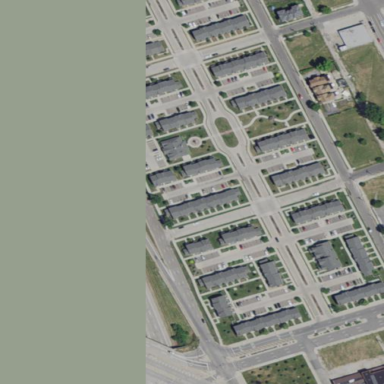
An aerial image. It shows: This residential area consists of single-family homes.